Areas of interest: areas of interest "Exhibition and Convention Center"
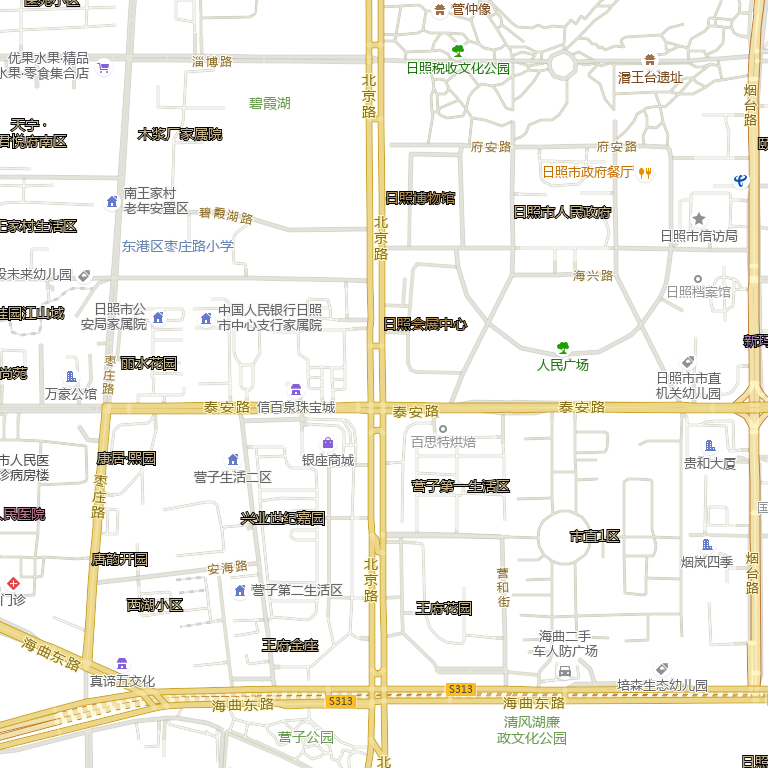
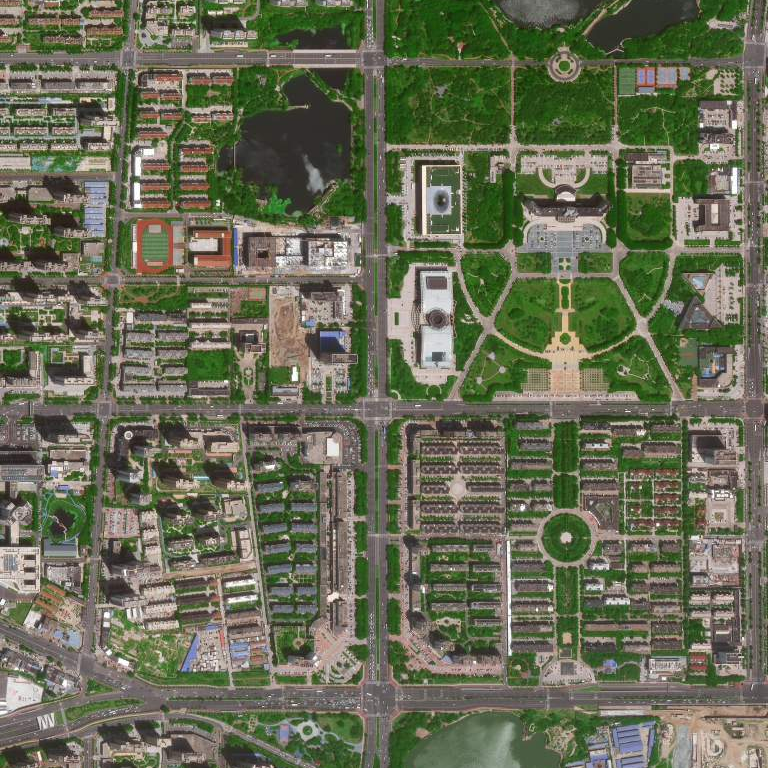